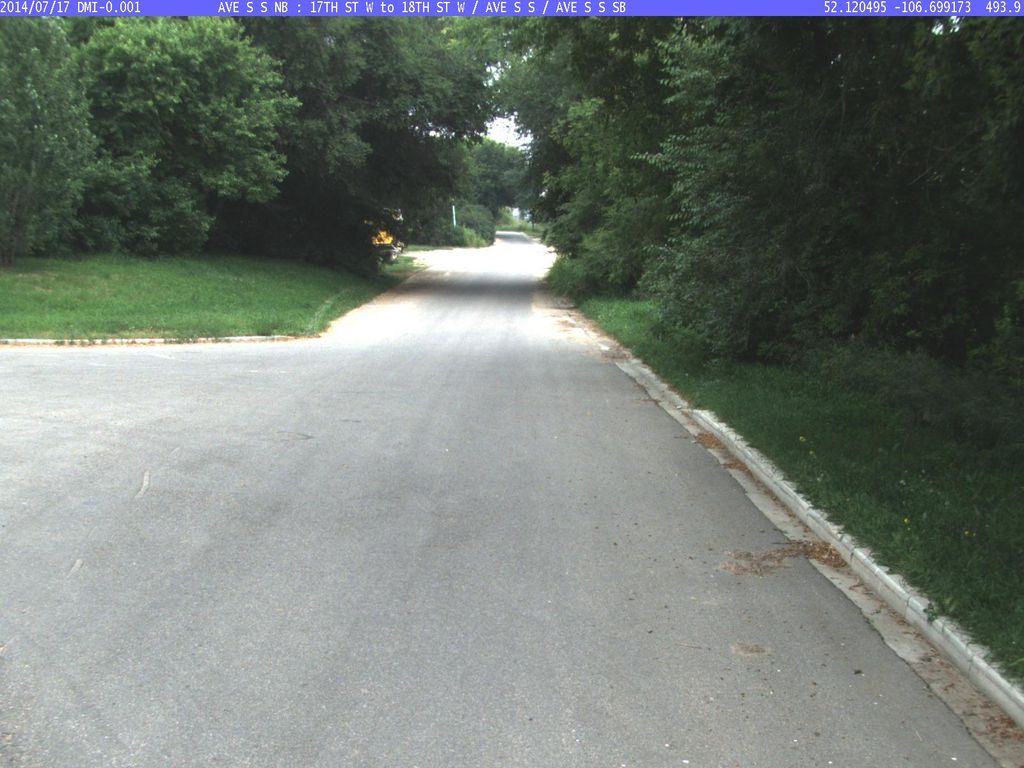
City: saskatoon